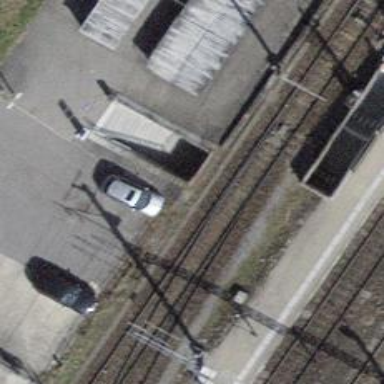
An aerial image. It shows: Single-track electrified railway with contact line. It is spur line for service.